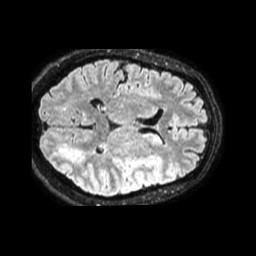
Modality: FLAIR
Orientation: axial
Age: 59
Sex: male
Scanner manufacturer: philips
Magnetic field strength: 1.5 T
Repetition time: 4.8 s
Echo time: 0.3387 s